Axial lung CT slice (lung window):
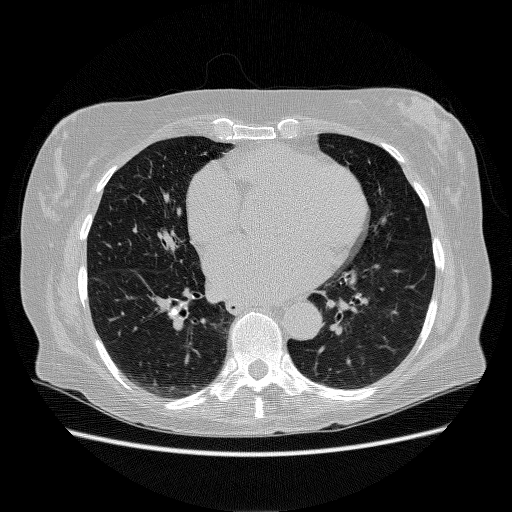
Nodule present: no